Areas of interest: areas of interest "Library"
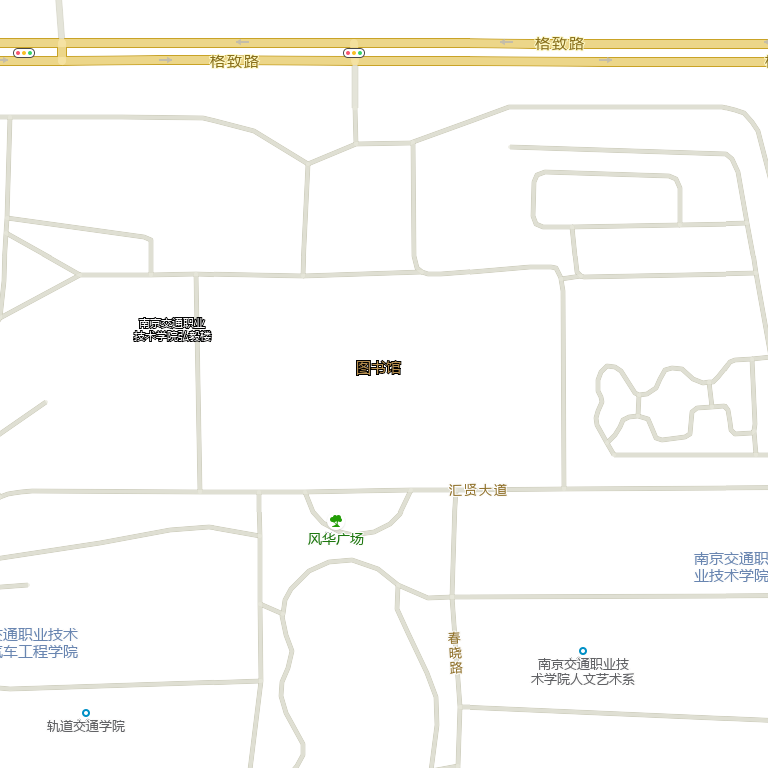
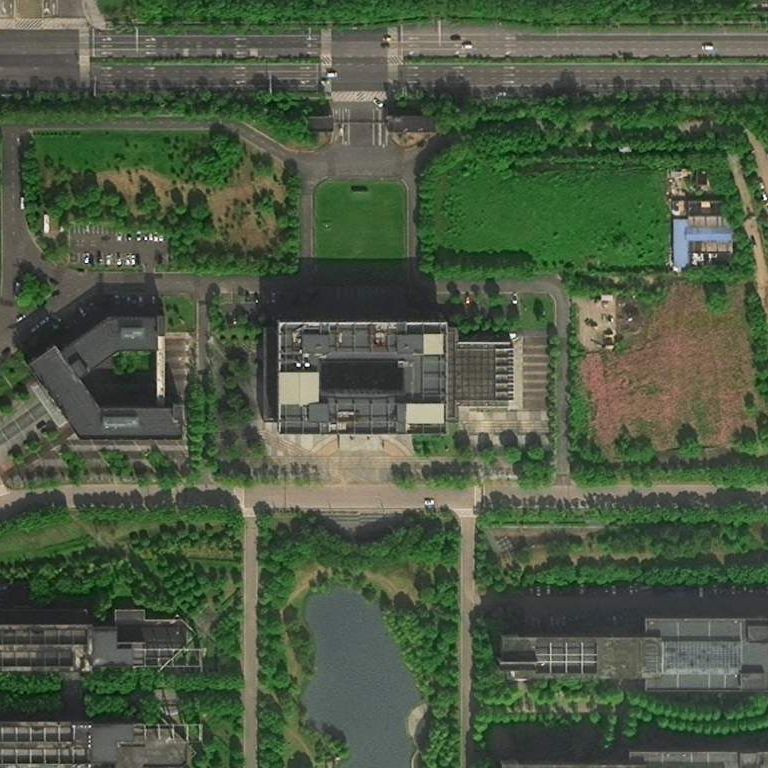